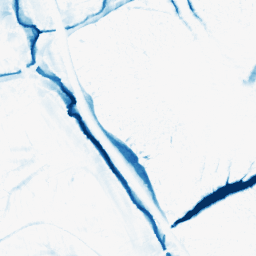
Category: morphological
Decomposition family: morphological_ellipse
Decomposition parameters: operation: closing
width: 20
height: 20
Upsampling method: sinc_hamming
Upsampling parameters: scale: 2
kernel_size: 8
Upsampling scale: 2